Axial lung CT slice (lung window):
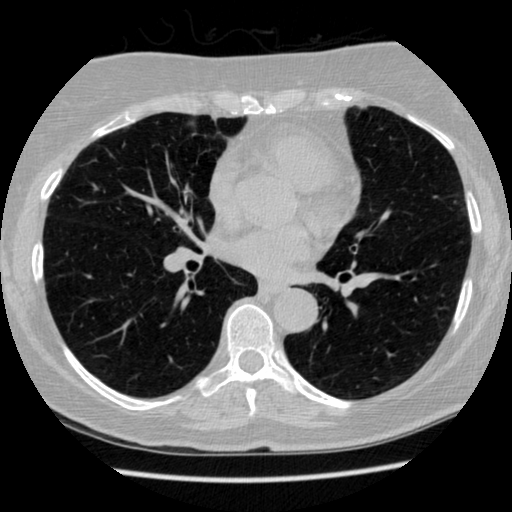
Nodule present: no